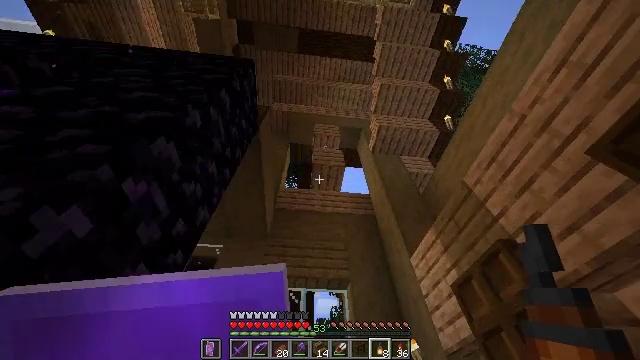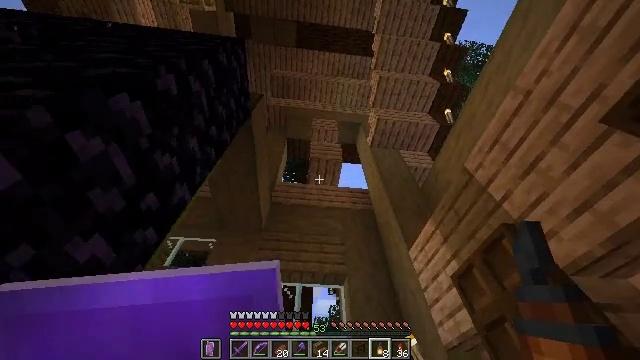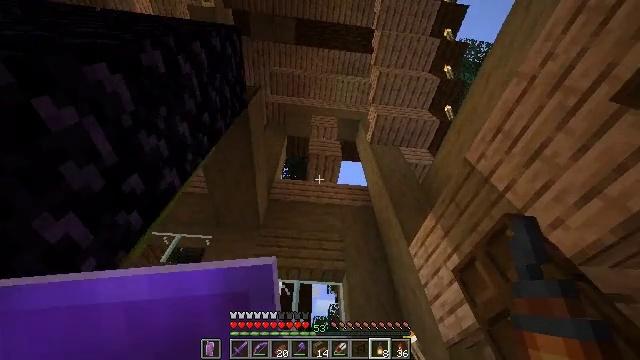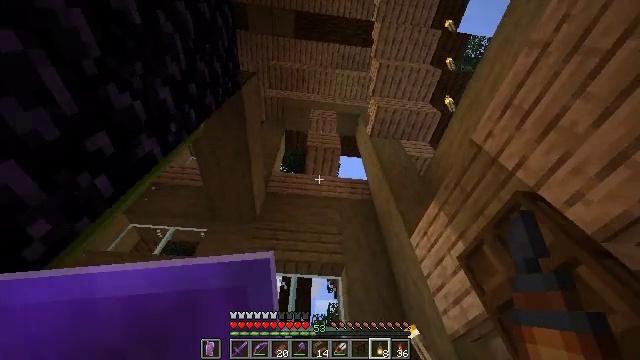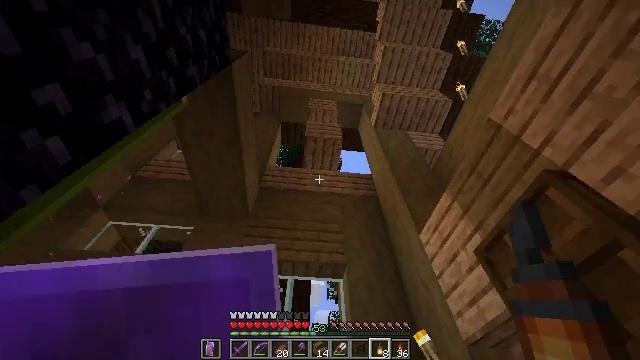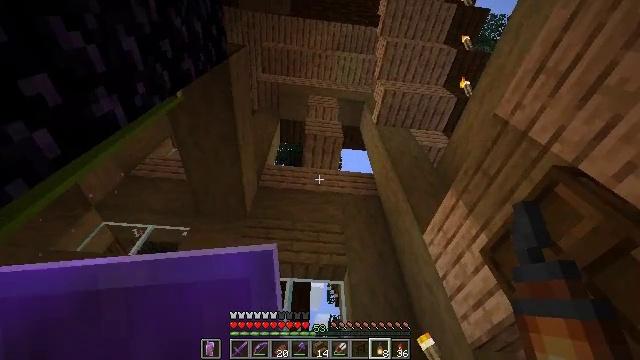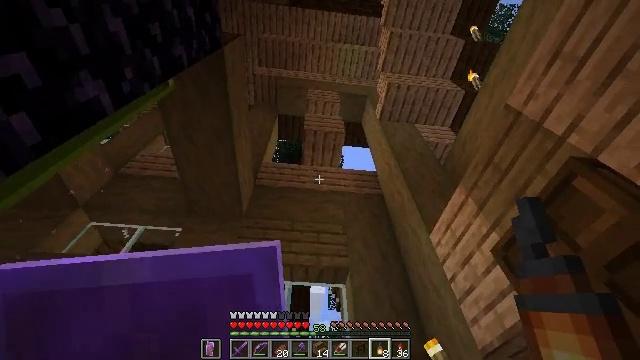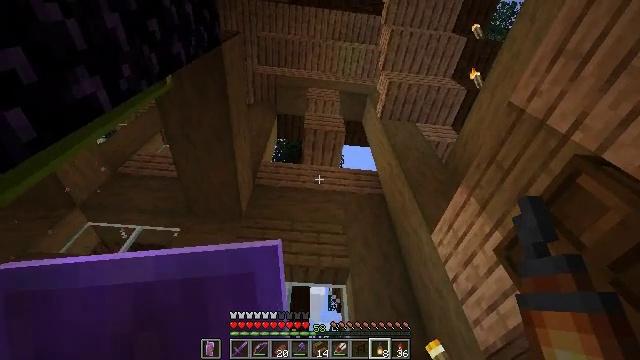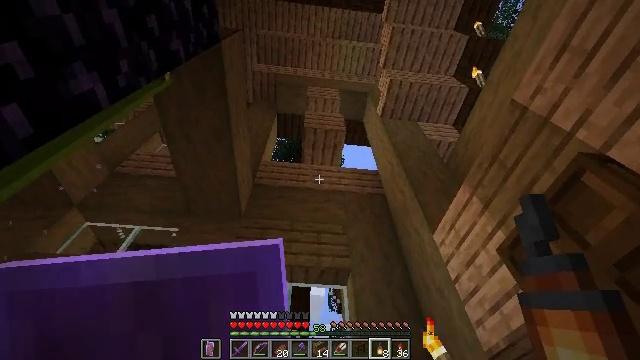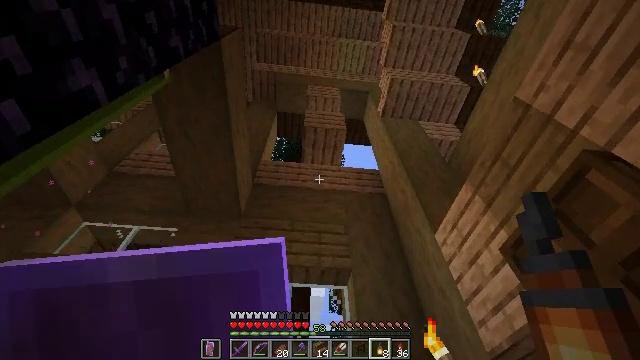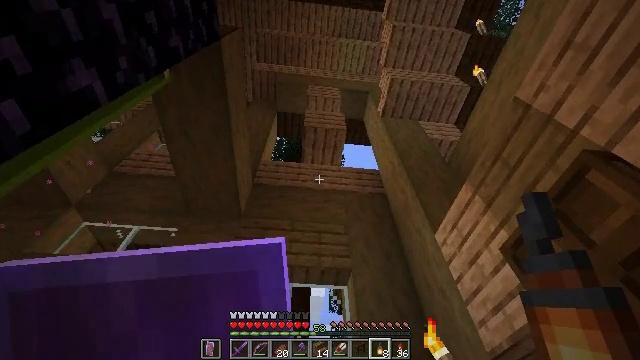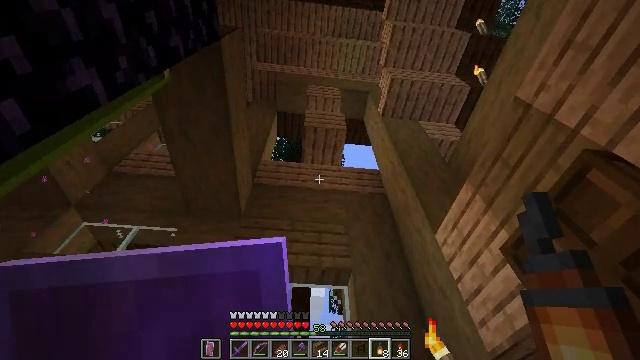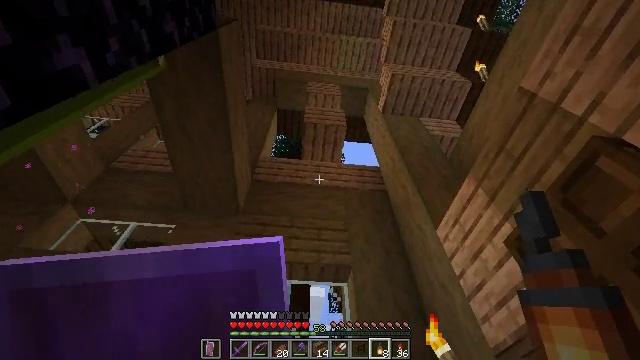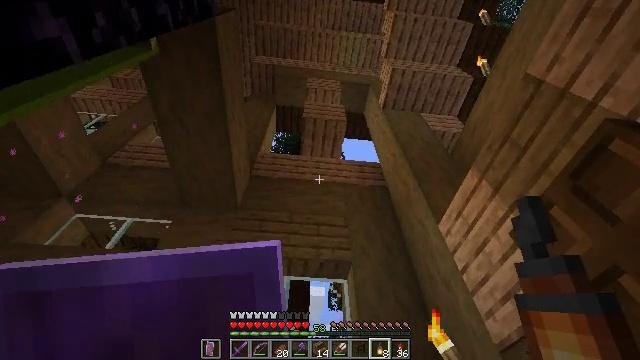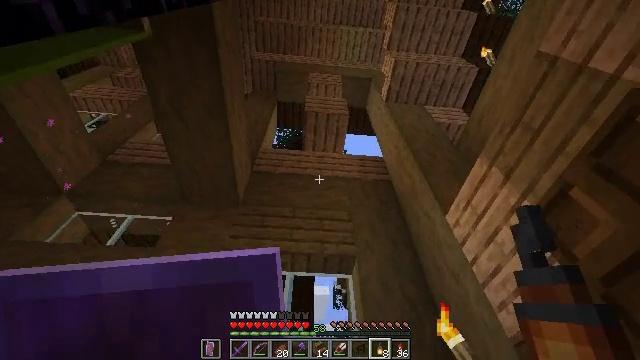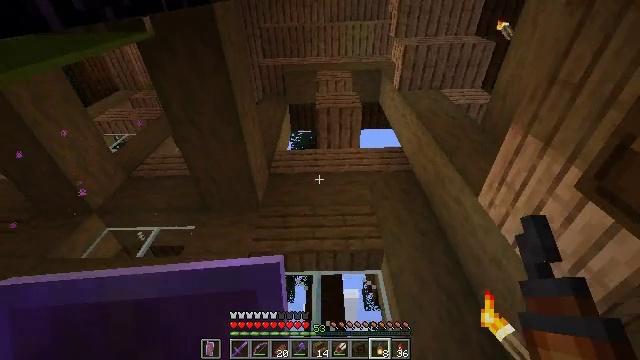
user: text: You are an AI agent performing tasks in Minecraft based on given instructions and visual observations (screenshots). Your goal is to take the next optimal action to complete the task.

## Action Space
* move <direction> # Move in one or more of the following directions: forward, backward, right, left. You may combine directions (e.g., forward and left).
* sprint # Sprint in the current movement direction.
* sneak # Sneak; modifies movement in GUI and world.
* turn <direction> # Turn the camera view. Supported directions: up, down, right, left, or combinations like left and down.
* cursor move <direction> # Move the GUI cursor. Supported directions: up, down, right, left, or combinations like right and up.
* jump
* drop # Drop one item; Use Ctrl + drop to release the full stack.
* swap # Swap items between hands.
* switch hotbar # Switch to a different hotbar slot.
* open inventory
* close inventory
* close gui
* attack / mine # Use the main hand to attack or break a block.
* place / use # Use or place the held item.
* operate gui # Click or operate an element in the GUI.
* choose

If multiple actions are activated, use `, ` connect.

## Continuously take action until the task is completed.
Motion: motion action
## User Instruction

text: Collect vines by mining them.
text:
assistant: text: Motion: move forward
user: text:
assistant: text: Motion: move forward
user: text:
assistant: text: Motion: no_op
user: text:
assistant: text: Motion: no_op
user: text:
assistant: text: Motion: no_op
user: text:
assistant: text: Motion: no_op
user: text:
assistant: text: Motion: no_op
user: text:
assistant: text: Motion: no_op
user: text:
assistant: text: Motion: no_op
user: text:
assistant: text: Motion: no_op
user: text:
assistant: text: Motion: no_op
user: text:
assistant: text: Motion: move forward
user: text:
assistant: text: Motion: move forward
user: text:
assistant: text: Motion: move forward, turn left
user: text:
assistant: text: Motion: move forward, turn left
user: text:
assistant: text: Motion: move forward
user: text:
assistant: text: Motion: no_op
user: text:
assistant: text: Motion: no_op
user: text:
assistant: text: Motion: no_op
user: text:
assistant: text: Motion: no_op
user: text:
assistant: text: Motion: turn left and down
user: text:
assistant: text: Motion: turn left and down
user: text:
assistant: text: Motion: turn left and down
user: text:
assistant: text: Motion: move forward, turn left and down
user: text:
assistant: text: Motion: move forward, turn left and down
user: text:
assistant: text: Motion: move forward, turn left and down
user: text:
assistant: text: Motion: move forward, turn left
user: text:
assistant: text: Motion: turn left and down
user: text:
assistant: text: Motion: turn left and down
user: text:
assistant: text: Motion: turn down